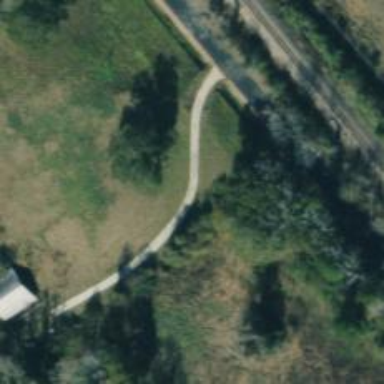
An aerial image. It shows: Driveway.